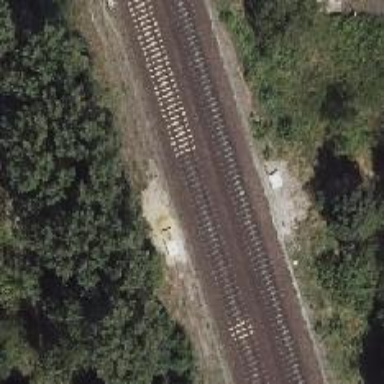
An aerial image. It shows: Railway switch.